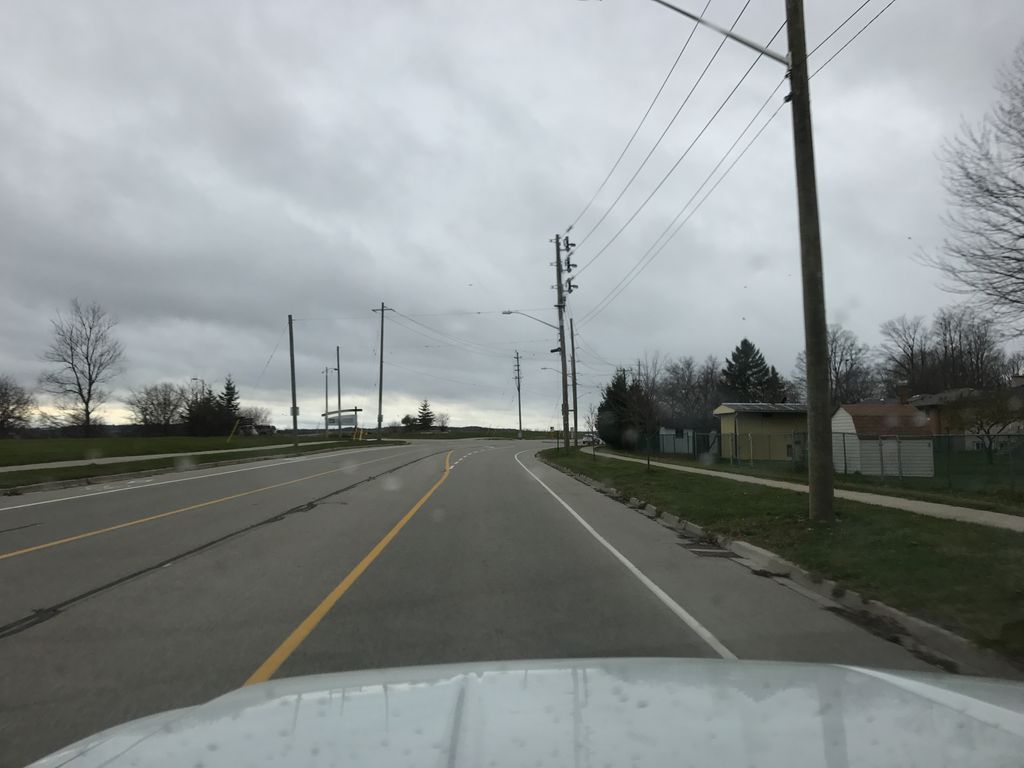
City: kitchener-waterloo